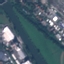
Land use / land cover: River